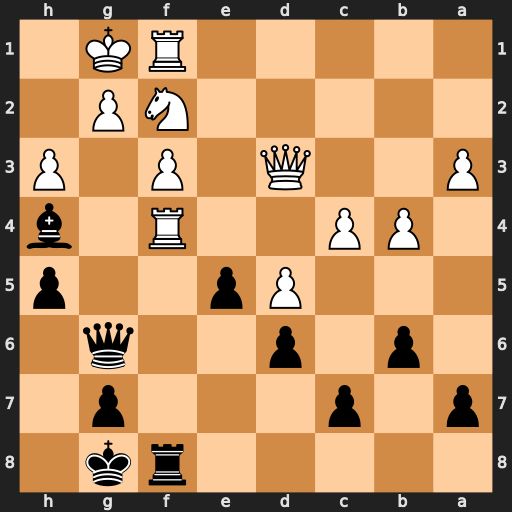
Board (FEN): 5rk1/p1p3p1/1p1p2q1/3Pp2p/1PP2R1b/P2Q1P1P/5NP1/5RK1
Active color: b
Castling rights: -
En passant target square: -
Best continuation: Bxf2+ Rxf2 Qxd3